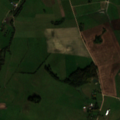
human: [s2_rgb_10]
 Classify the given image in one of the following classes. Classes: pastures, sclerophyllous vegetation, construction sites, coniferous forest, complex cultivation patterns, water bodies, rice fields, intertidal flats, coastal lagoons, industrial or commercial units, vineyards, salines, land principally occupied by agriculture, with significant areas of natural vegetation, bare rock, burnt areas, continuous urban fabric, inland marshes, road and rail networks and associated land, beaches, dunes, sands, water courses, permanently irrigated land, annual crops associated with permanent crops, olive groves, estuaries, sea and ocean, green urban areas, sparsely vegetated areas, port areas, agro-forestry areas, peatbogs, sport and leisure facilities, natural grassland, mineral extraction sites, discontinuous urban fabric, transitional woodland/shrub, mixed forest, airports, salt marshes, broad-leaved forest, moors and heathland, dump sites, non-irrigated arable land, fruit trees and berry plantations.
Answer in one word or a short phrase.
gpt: non-irrigated arable land, pastures, complex cultivation patterns, land principally occupied by agriculture, with significant areas of natural vegetation